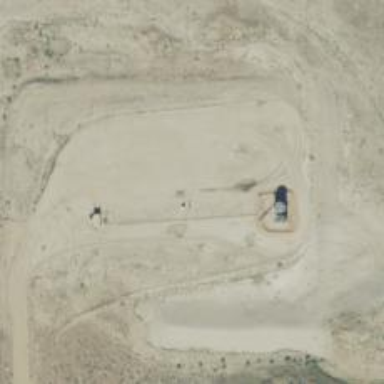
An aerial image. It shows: Petroleum well that is man-made.